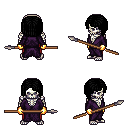
a pixel art fantasy rpg character, male body template, skeleton, purple robe, red pants, black pageboy hairstyle, gold gloves, spear, four views (front, back, left, right), 2x2 character sprite sheet, small pixel art, hard edges, no anti-aliasing